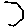
Label: hexagon